Question: In my web.config I have:
'''
<sessionState configSource="SessionState.config">
</sessionState>
'''
In SessionState.config I have:
'''
<sessionState timeout="90" mode="SQLServer" allowCustomSqlDatabase="true" cookieless="false" sqlConnectionString="Data Source=.;Persist Security Info=True;Integrated Security=True">
</sessionState>
'''
I've tried various incantations but can't seem to get it to work. I get this error:
> Parser Error Message: Unable to open
configSource file
'SessionState.config'.
From MSDN:

Of course they don't show an actual example.
I verified that the file is in the bin directory. I also have this working fine for the connection strings section.
How do I use a remote config file for sessionState?
Thanks,
Rick
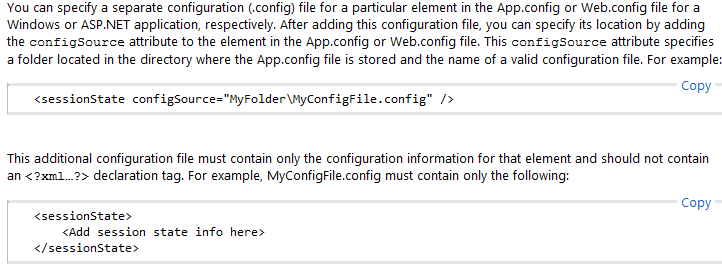
Answer: The SessionState.config file should NOT be in the bin directory but should be in the same directory as the web.config